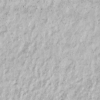
Label: not_dusty